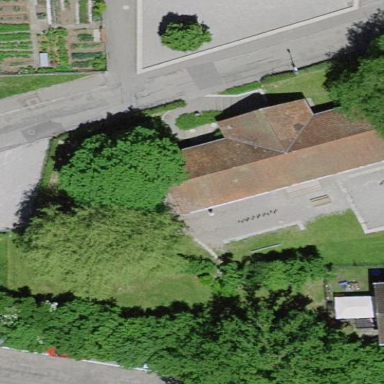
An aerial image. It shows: School building.